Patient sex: F
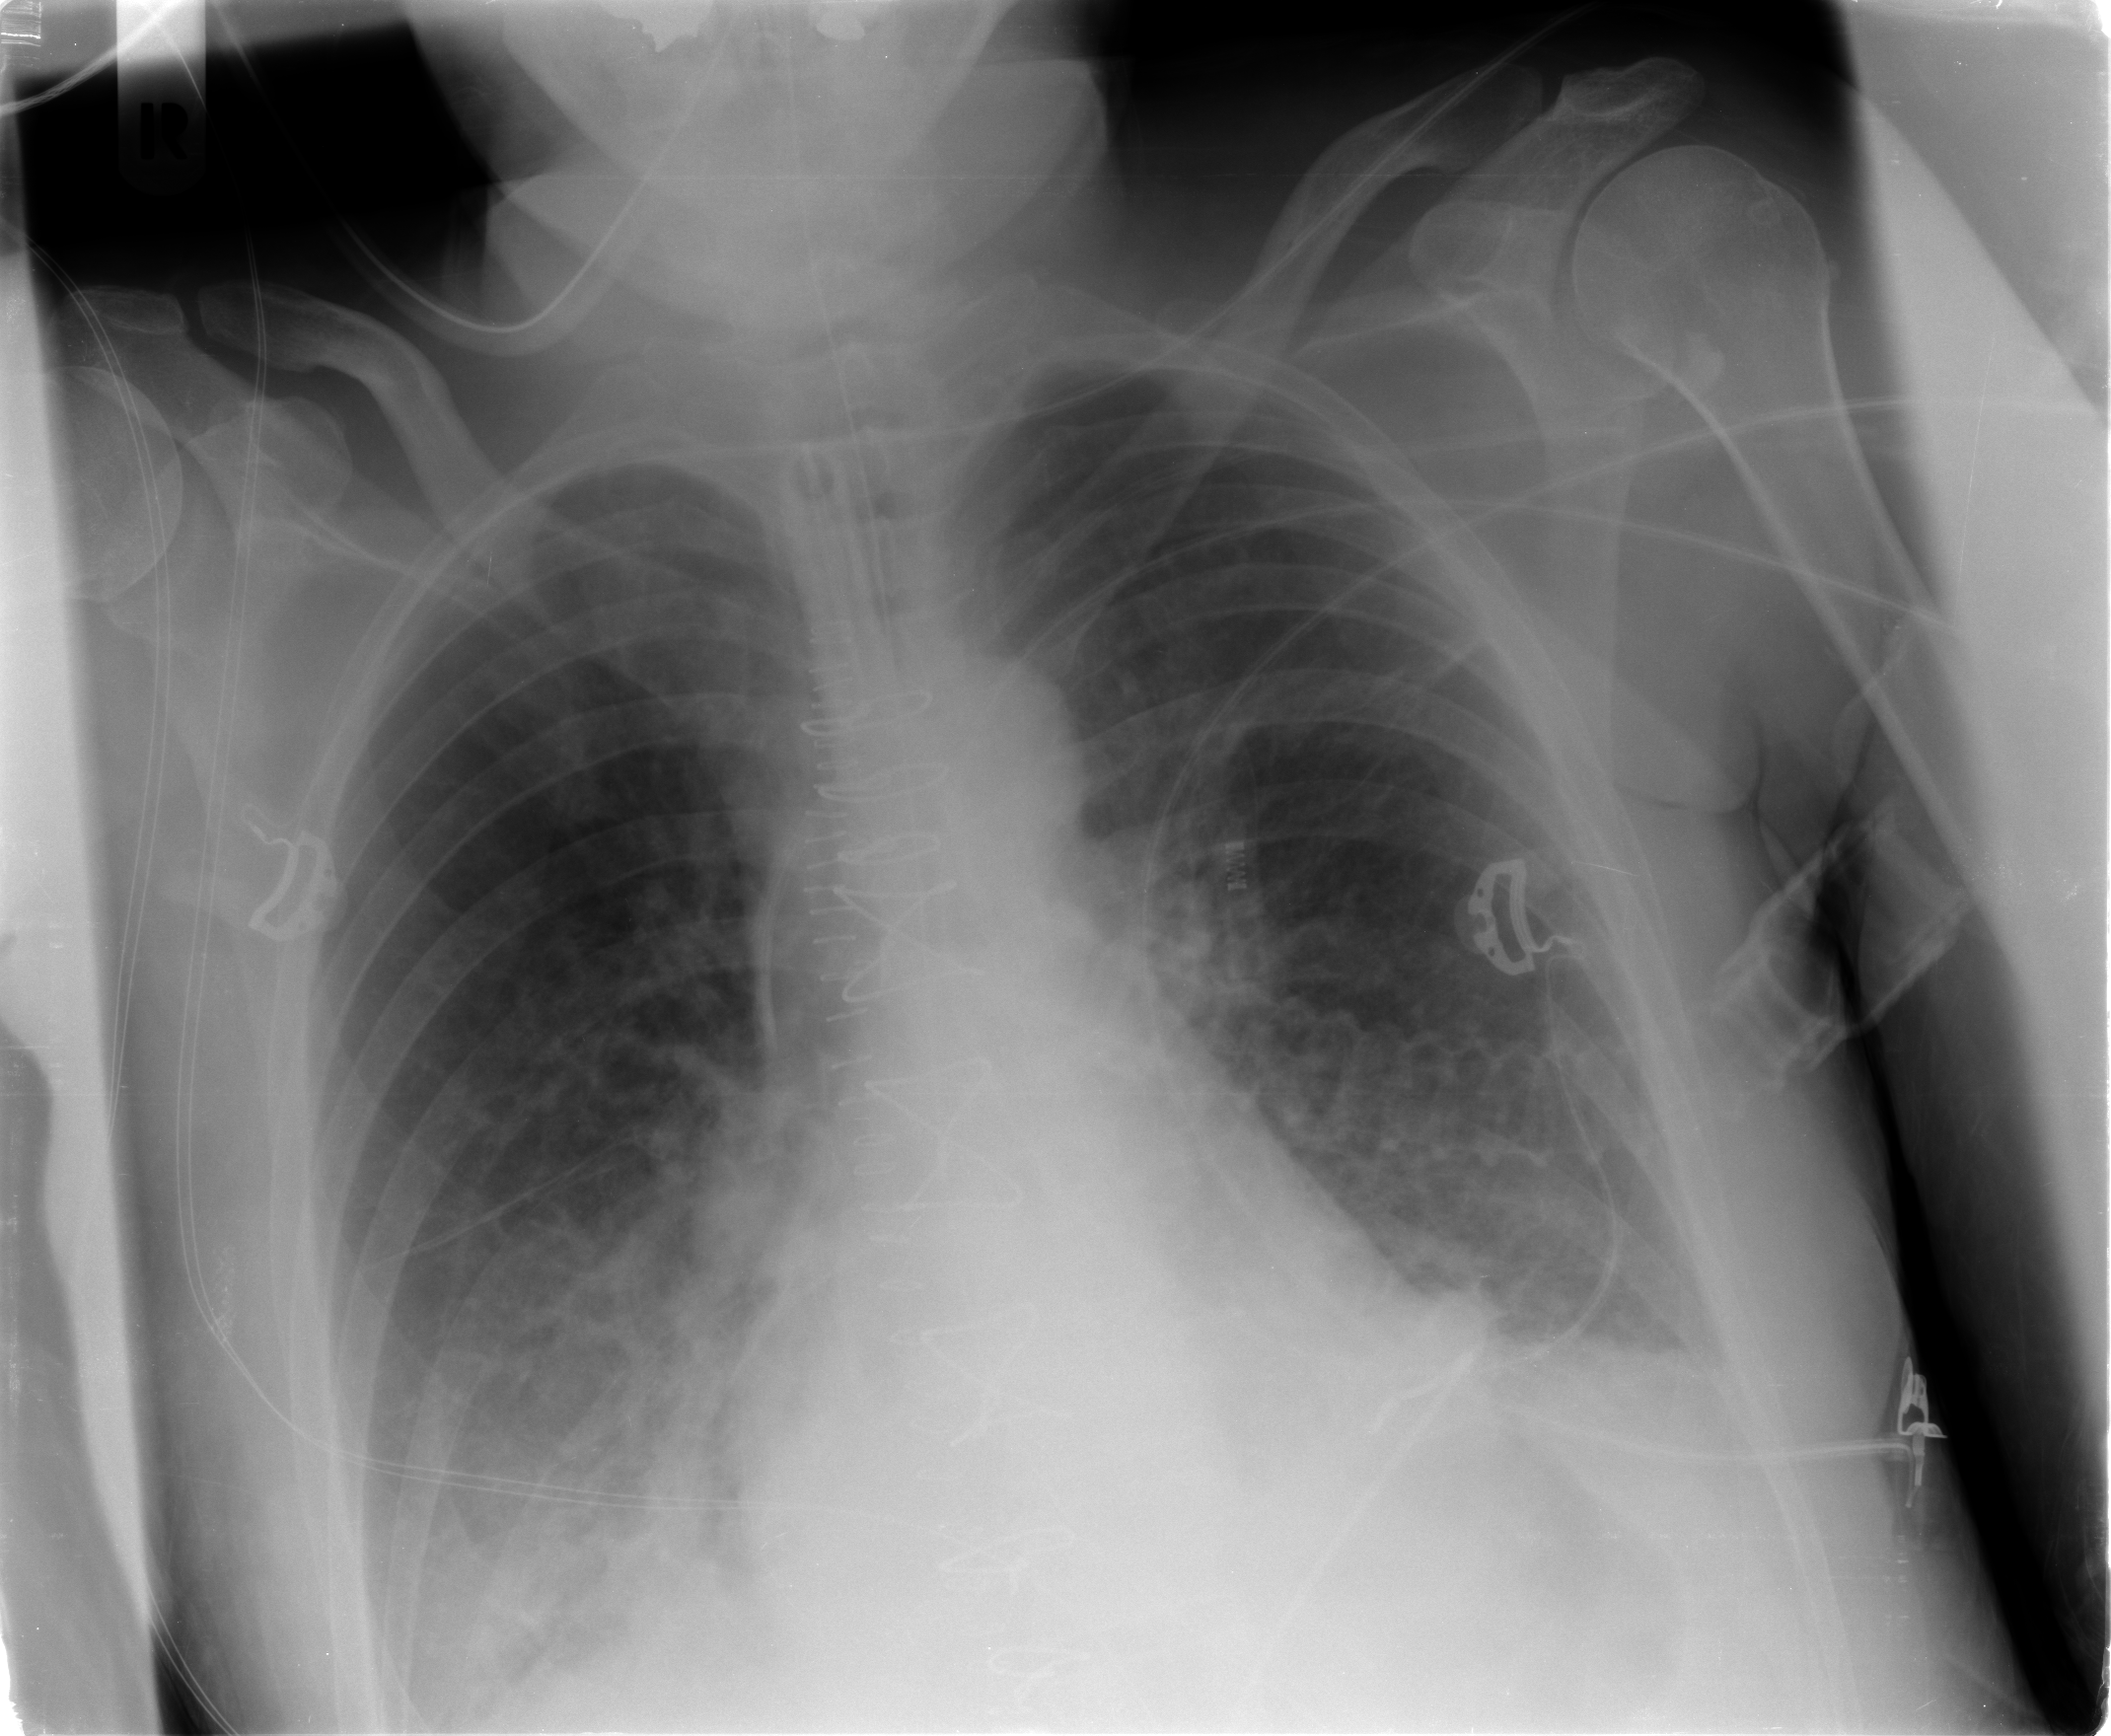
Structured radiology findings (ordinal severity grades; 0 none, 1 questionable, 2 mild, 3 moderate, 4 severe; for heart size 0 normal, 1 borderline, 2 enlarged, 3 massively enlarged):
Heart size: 0
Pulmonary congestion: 2
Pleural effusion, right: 1
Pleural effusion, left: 1
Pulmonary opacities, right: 1
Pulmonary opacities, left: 0
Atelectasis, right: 2
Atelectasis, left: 2